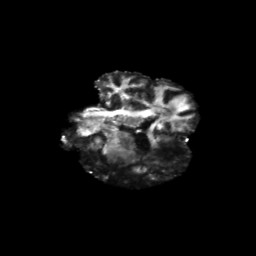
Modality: FA
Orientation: coronal
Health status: ill
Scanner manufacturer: siemens
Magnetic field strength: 3 T
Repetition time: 13.7 s
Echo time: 0.098 s